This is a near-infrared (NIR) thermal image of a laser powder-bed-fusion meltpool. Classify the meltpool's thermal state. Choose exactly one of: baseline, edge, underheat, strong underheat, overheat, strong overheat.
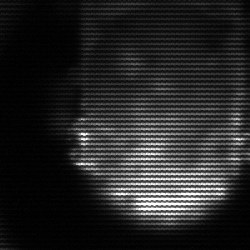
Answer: baseline